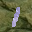
Label: 1